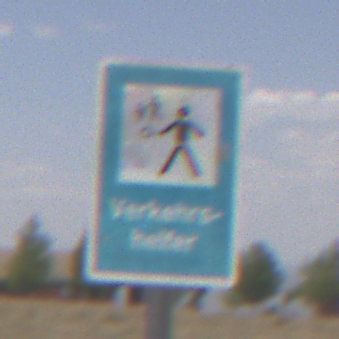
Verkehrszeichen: Verkehrshelfer
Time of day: Midday
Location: Outdoor (Nature)
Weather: PartlyCloudy
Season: NotSpecified
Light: Natural